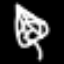
Label: leaf